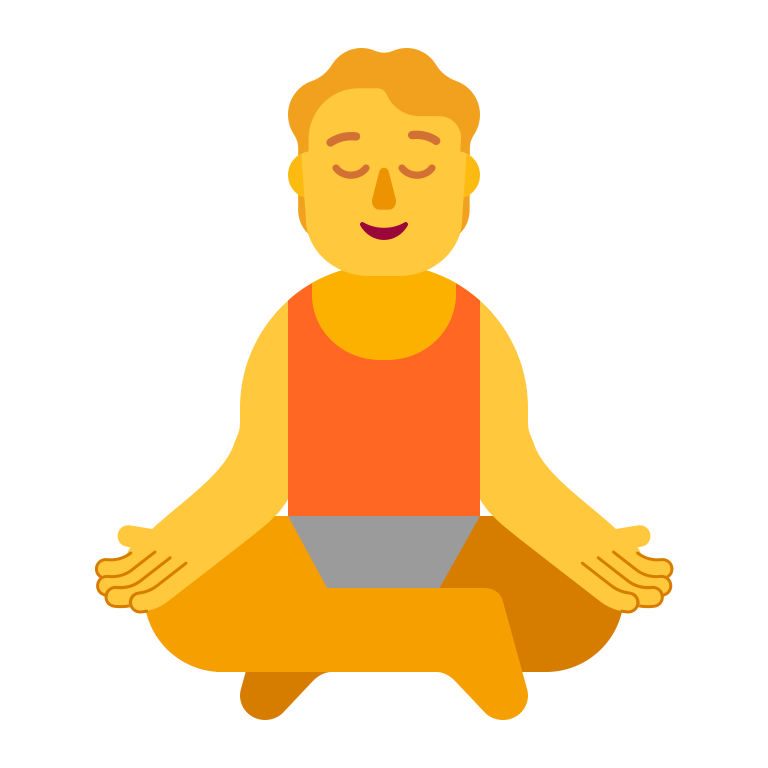
person in lotus position flat default